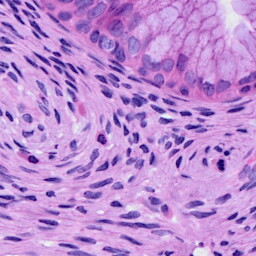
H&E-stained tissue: Cervix